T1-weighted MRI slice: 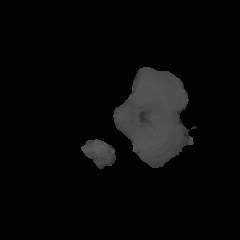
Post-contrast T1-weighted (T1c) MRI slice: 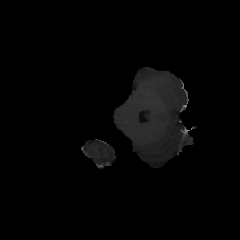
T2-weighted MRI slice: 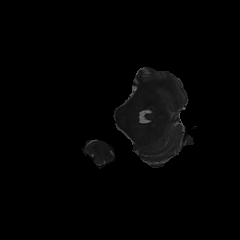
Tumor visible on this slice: no